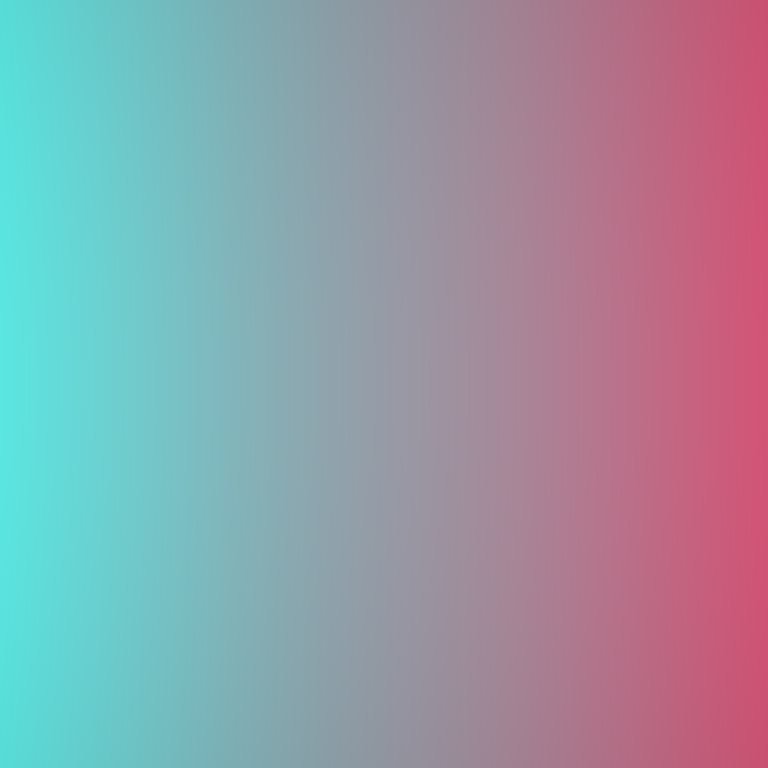
Abstract light effect, smooth gradient from teal to pink, calm atmosphere, soft blend, no room, no furniture, no objects.